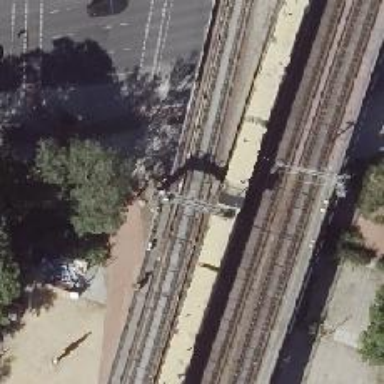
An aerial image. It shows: Railway signal.